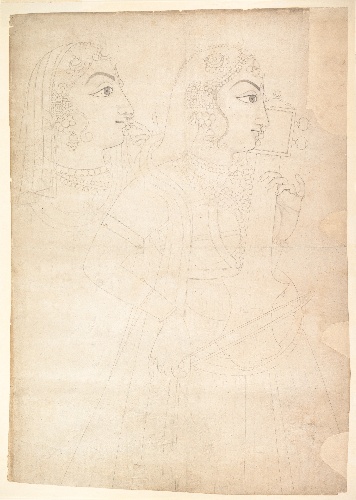
Artist: Sahib Ram
Artist bio: active reign of Maharaja Sawai Pratap Singh, 1778–1803
Date: ca. 1800
Object type: Drawing
Classification: Paintings
Medium: Ink on paper
Culture: India (Rajasthan, Jaipur)
Dimensions: 26 x 18 1/4 in. (66 x 46.4 cm)
Department: Asian Art
Credit line: Rogers Fund, 1918
Accession year: 1918
Repository: Metropolitan Museum of Art, New York, NY
Tags: Musical Instruments|Women|Musicians|Singers